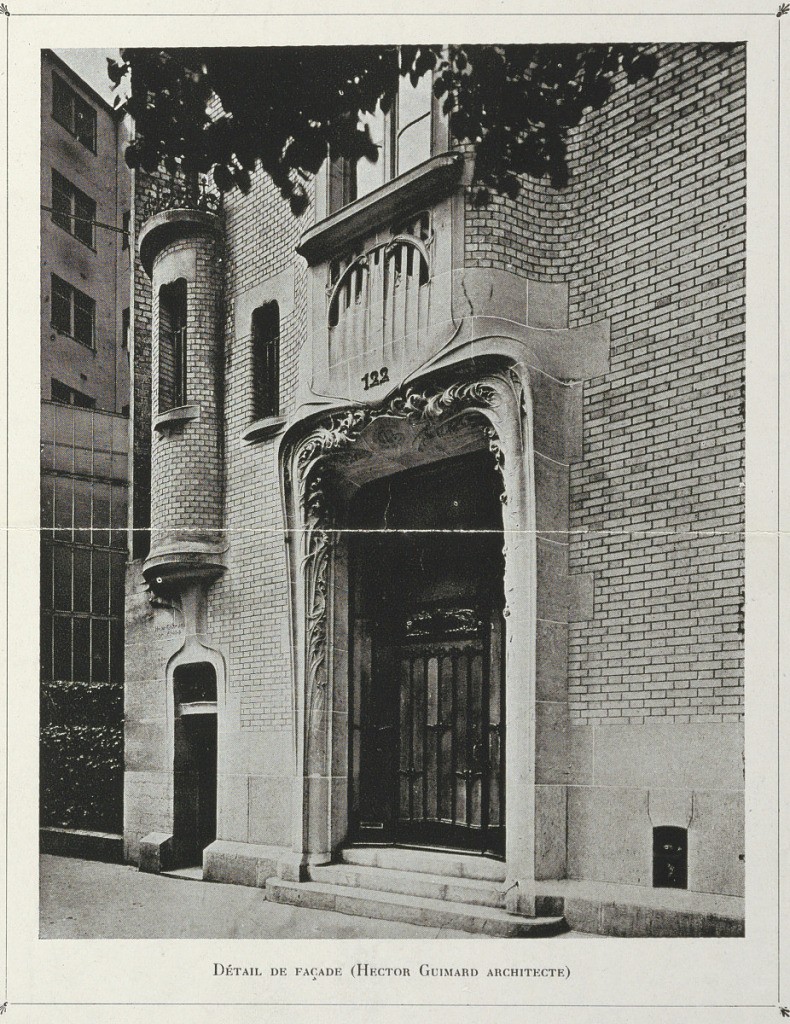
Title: Detail of Facade of a Builidng by Hector Guimard
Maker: Hector Guimard, French, 1867–1942
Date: early 20th century
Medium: Photographic print on paper
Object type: Photograph
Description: A photograph of the front entrance and facade of Hector Guimard's house. The glass doors are protected by decorative grillework. The protruding frame of stone has decorative designs carved in. The principal facade is composed of brick.